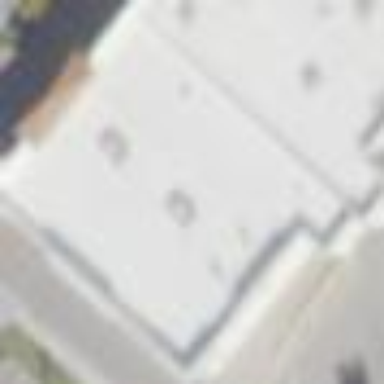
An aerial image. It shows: Building.